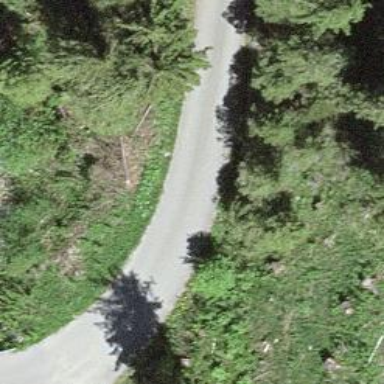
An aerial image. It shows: Unclassified paved road.